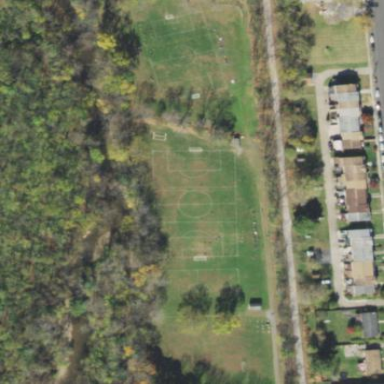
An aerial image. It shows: Soccer pitch for outdoor sports and leisure activities.